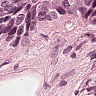
Metastatic tissue present: yes